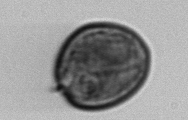
Label: Prorocentrum